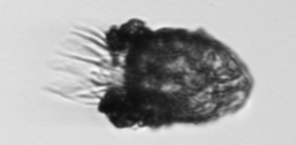
Label: Stenosemella_pacifica